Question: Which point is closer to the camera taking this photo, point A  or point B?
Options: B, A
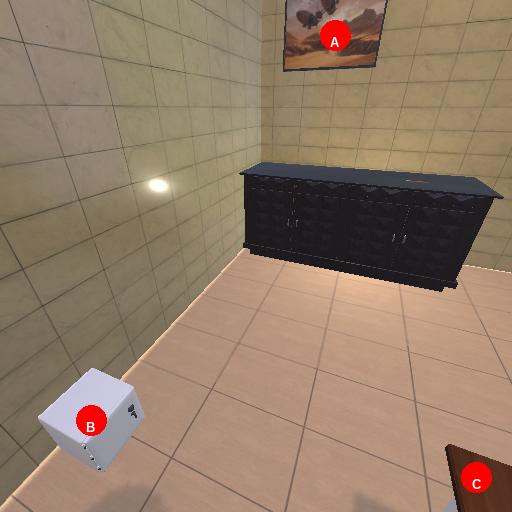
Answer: B